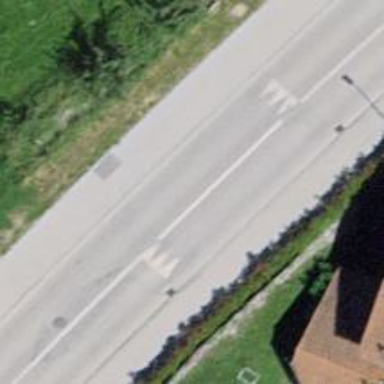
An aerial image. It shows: Table-style traffic calming feature.